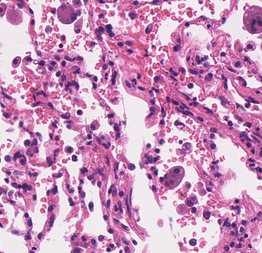
Tumor epithelial tissue: no
Tumor-associated stroma tissue: no
Normal tissue: yes